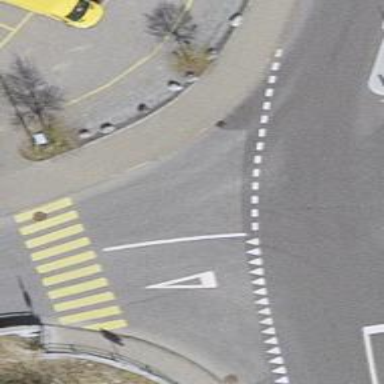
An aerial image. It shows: Road with "give way" sign.